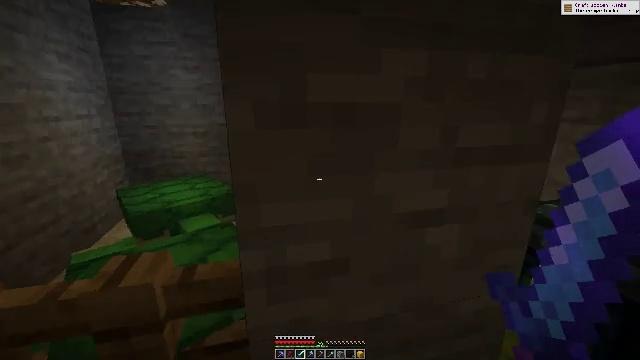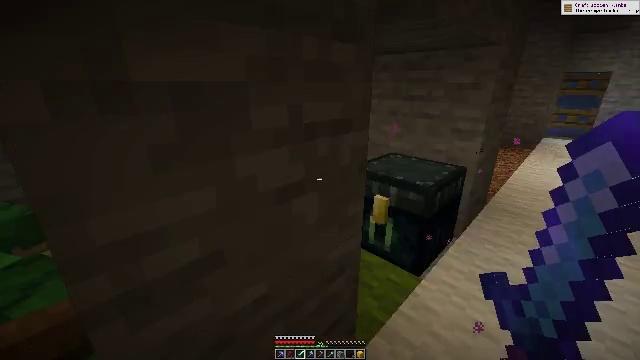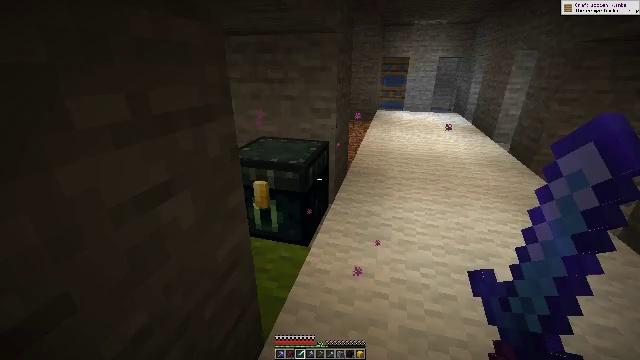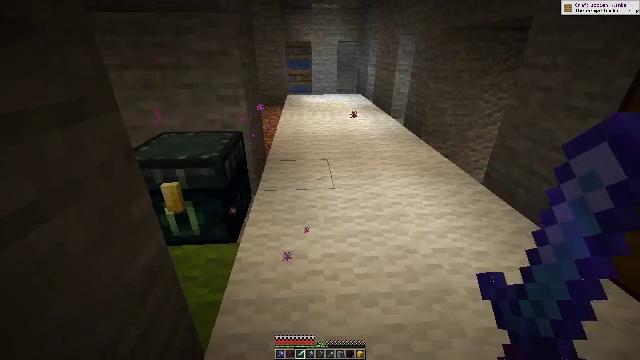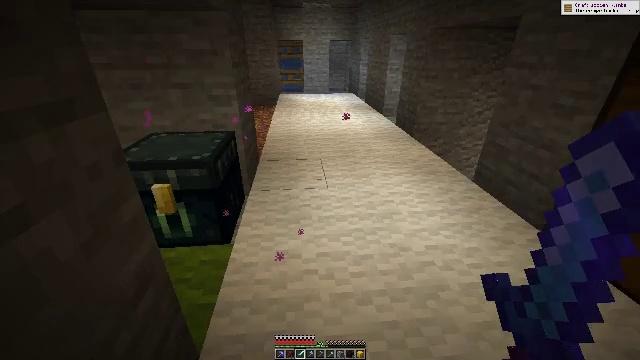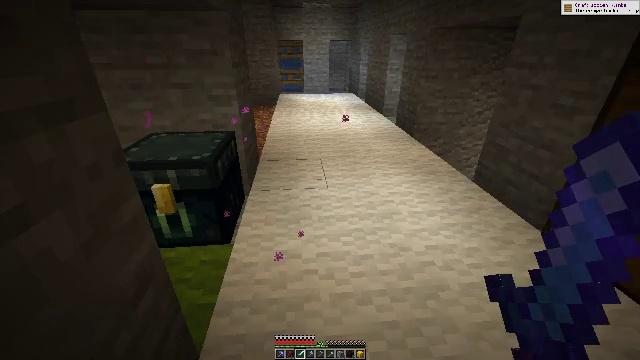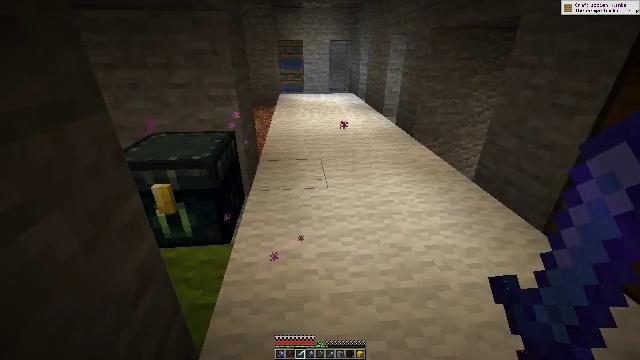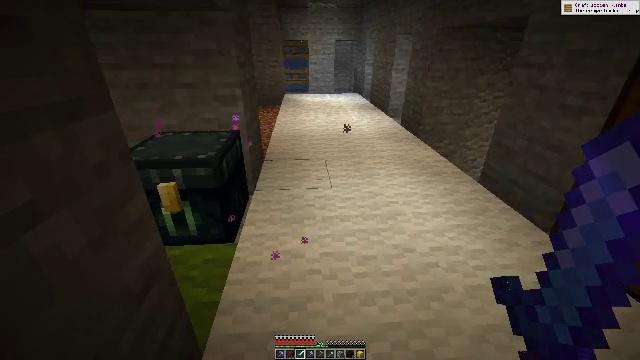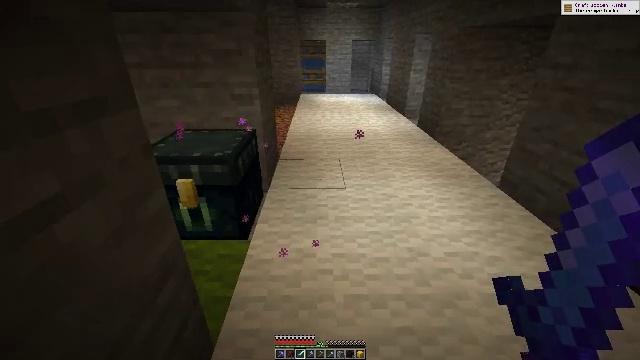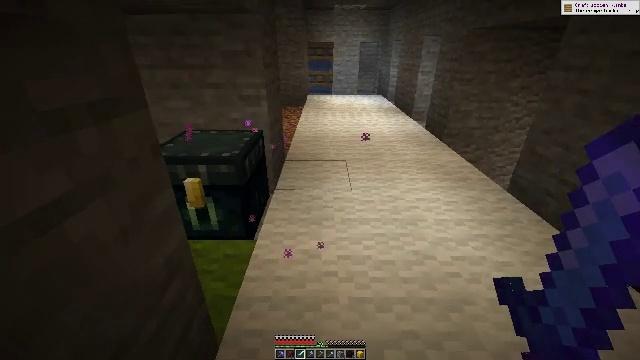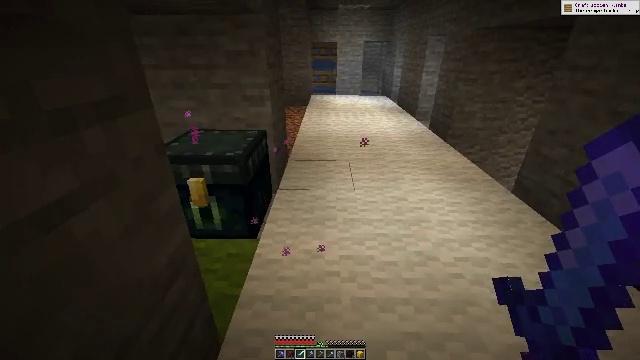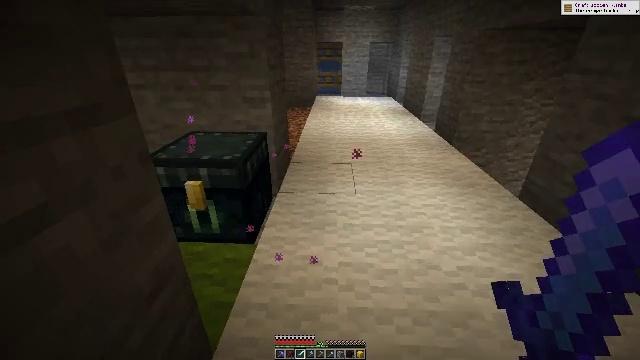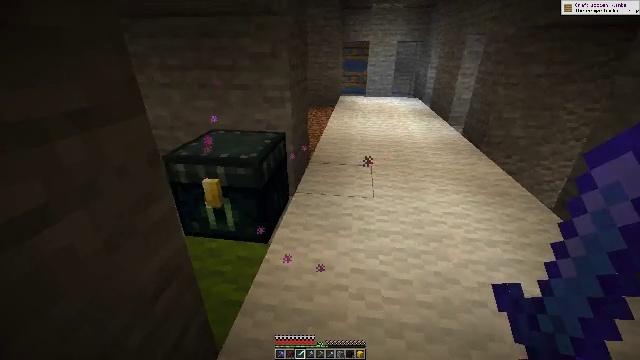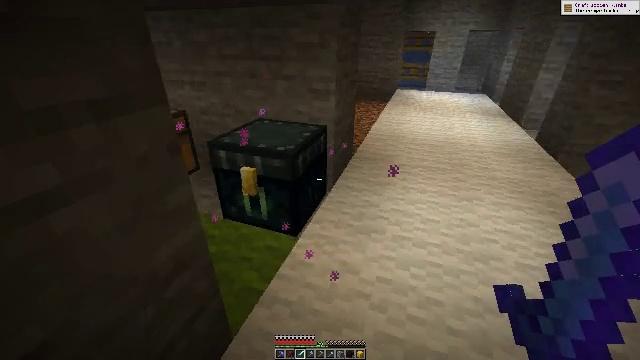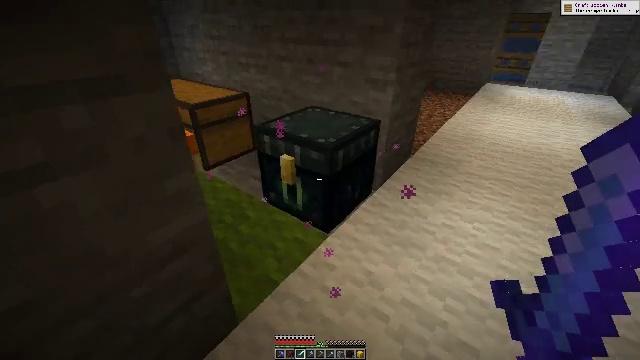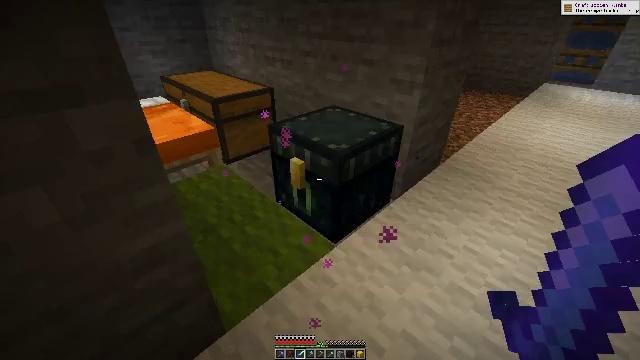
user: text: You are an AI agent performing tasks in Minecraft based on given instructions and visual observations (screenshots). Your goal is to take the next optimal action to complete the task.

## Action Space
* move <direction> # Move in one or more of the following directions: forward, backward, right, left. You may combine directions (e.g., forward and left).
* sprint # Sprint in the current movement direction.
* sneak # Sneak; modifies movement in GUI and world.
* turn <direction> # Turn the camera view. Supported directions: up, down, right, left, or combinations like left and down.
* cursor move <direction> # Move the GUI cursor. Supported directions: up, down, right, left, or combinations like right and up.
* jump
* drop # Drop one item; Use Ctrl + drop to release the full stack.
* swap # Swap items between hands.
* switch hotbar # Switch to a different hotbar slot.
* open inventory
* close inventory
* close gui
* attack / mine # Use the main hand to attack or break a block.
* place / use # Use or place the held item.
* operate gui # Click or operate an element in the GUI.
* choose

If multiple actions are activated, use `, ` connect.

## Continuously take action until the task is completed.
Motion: motion action
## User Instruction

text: Collect vines by mining them.
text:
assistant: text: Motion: turn right and down
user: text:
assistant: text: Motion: turn right and down
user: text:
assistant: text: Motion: turn right and down
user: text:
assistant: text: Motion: turn right
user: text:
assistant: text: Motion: no_op
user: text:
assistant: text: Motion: no_op
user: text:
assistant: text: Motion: turn left
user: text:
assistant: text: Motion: turn left
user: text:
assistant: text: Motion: turn left
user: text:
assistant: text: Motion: no_op
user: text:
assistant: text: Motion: move forward and move right, turn left
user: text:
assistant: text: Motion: move forward and move right, turn left
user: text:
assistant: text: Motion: move forward and move right, turn left and down
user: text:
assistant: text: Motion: move forward and move right, turn left and down
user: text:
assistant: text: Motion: move forward and move right, turn left and down
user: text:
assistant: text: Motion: move forward and move right, turn left
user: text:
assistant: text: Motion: move forward
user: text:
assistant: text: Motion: move forward
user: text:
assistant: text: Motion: no_op
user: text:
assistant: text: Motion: no_op
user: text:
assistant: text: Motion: use / place
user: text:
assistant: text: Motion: use / place
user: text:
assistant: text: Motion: use / place
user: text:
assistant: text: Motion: no_op
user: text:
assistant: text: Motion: no_op
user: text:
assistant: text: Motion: no_op
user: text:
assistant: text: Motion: no_op
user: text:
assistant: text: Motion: no_op
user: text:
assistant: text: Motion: no_op
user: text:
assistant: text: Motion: no_op